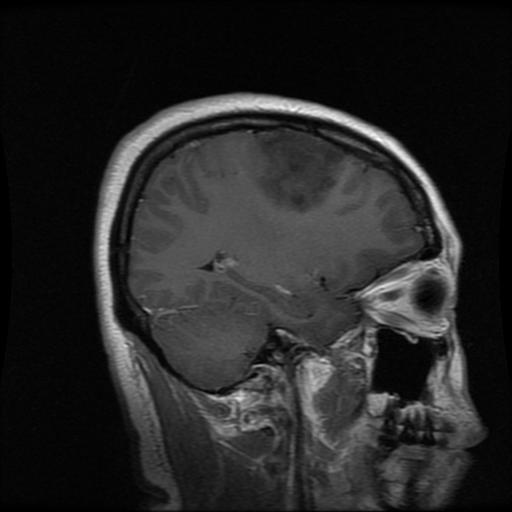
Label: glioma